Question: I am trying to implement a layout with a 'CollapsingToolbarLayout' inside a 'DrawerLayout'. The whole 'acitivty_main.xml' looks like this:
'''
<android.support.v4.widget.DrawerLayout
xmlns:android="http://schemas.android.com/apk/res/android"
xmlns:app="http://schemas.android.com/apk/res-auto"
android:id="@+id/activity_main__drawer_layout"
android:layout_width="match_parent"
android:layout_height="match_parent">
<!-- The CoordinatorLayout is used to coordinate (rly) scroll events between different views -->
<android.support.design.widget.CoordinatorLayout
android:layout_width="match_parent"
android:layout_height="match_parent">
<!-- The AppBar (everything above the scrolling content) -->
<android.support.design.widget.AppBarLayout
android:layout_height="wrap_content"
android:layout_width="match_parent"
android:id="@+id/activity_main__app_bar"
android:fitsSystemWindows="true"
app:theme="@style/ThemeOverlay.AppCompat.Dark.ActionBar">
<android.support.design.widget.CollapsingToolbarLayout
android:id="@+id/activity_main__collapsing_toolbar"
android:layout_width="match_parent"
android:layout_height="@dimen/appbar_size_expanded"
android:minHeight="?attr/actionBarSize"
app:expandedTitleMarginEnd="16dp"
app:expandedTitleMarginStart="72dp"
app:expandedTitleMarginBottom="32dp"
app:expandedTitleTextAppearance="@style/ExpandedAppBarTitle"
app:contentScrim="?attr/colorPrimary"
app:layout_scrollFlags="scroll|exitUntilCollapsed">
<android.support.v7.widget.Toolbar
android:id="@+id/activity_main__toolbar"
android:layout_height="?attr/actionBarSize"
android:layout_width="match_parent"
android:fitsSystemWindows="true"
android:background="?attr/colorPrimary"
app:layout_collapseMode="pin"
app:popupTheme="@style/ThemeOverlay.AppCompat.Light" />
</android.support.design.widget.CollapsingToolbarLayout>
</android.support.design.widget.AppBarLayout>
<!-- The scrolling content view -->
<android.support.v4.widget.NestedScrollView
android:id="@+id/activity_main__content_layout"
android:layout_width="match_parent"
android:layout_height="match_parent"
android:background="#CCC333"
app:layout_behavior="@string/appbar_scrolling_view_behavior" />
<!-- The add button -->
<android.support.design.widget.FloatingActionButton
android:id="@+id/activity_main__floating_action_button"
android:layout_width="wrap_content"
android:layout_height="wrap_content"
android:layout_margin="16dp"
android:src="@drawable/ic_add_white_24dp"
android:clickable="true"
app:layout_anchor="@+id/activity_main__app_bar"
app:layout_anchorGravity="bottom|right|end"
app:borderWidth="0dp"
app:elevation="@dimen/fab_elevation" />
</android.support.design.widget.CoordinatorLayout>
<!-- The navigation drawer -->
<android.support.design.widget.NavigationView
android:id="@+id/activity_main__navigation_view"
android:layout_width="wrap_content"
android:layout_height="match_parent"
android:layout_gravity="start"
android:background="@android:color/white"
app:menu="@menu/menu_drawer"
app:headerLayout="@layout/drawer_navigation_header" />
</android.support.v4.widget.DrawerLayout>
'''
The layout and app structure is loosely based on <URL>.
Now the view I intend to use for the actual content has some weird padding (I have used a background color to clarify where it is actually rendered):

Where did I mess up?
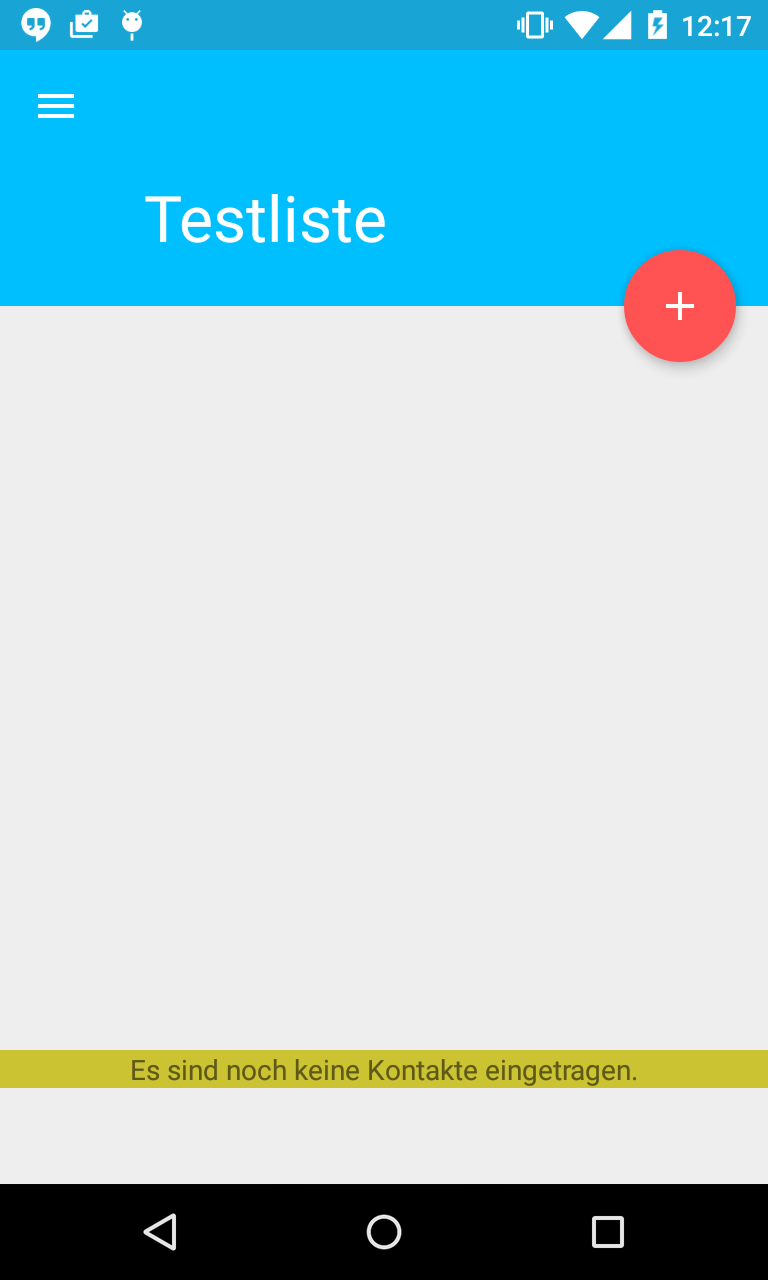
Answer: > Where did I mess up?
It's Design Library's fault. Layouts "shorter" than screen height cause gaps, misbehaviour in collapsing/unfolding '<CollapsingToolbarLayout>' (i.e. you need to drag of collapsed area to unfold it again etc, etc, etc. It's just quite buggy at the moment or writing this answer (it will, hopefully be fixed some day, but I got no clue when this is going to happen).